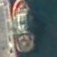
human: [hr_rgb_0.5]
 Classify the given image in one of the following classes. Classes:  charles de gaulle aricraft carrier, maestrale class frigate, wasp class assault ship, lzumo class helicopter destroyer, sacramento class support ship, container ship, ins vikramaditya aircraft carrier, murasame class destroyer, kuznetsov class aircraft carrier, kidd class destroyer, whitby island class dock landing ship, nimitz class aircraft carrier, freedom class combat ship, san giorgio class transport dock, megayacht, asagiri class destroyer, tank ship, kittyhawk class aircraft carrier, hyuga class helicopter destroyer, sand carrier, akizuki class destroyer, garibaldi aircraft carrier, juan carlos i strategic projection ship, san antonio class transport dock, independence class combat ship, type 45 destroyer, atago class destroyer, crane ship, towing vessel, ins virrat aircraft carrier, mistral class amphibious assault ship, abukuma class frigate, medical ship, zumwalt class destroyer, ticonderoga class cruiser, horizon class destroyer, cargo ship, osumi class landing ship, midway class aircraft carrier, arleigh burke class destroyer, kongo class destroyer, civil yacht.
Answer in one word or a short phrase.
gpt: Towing vessel